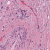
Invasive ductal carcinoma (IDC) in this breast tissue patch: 1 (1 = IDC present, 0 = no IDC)